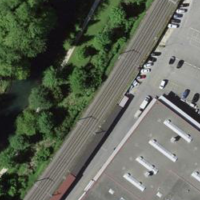
EUNIS habitat code: 53
Species observed at this site:
Prunus padus